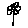
Label: flower